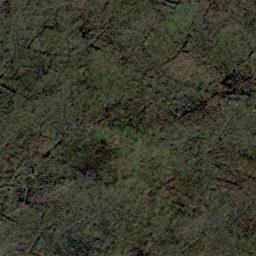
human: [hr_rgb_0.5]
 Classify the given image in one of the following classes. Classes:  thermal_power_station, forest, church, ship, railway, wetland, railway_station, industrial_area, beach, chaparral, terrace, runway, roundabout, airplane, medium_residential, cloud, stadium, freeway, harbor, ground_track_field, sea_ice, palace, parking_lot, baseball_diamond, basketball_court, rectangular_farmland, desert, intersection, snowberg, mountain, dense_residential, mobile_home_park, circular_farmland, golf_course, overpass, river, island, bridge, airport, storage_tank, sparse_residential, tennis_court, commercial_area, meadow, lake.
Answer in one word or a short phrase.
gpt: forest